Field crop: tomato
Growth stage: 2
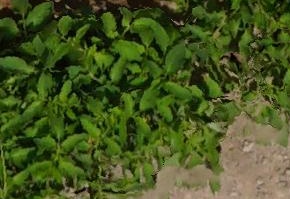
Species: tomato